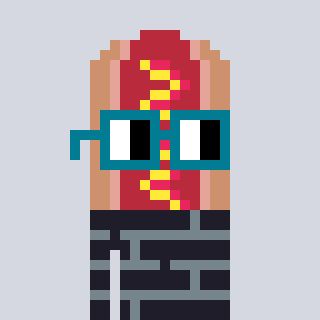
a pixel art character with square dark green glasses, a hotdog-shaped head and a grayscale-colored body on a cool background